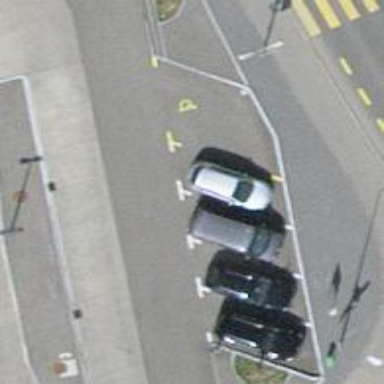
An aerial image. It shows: Parking area with asphalt surface.